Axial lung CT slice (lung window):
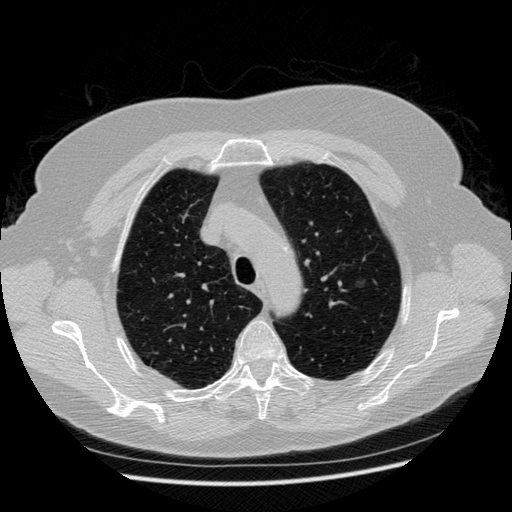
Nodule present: yes
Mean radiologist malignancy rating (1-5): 3.5